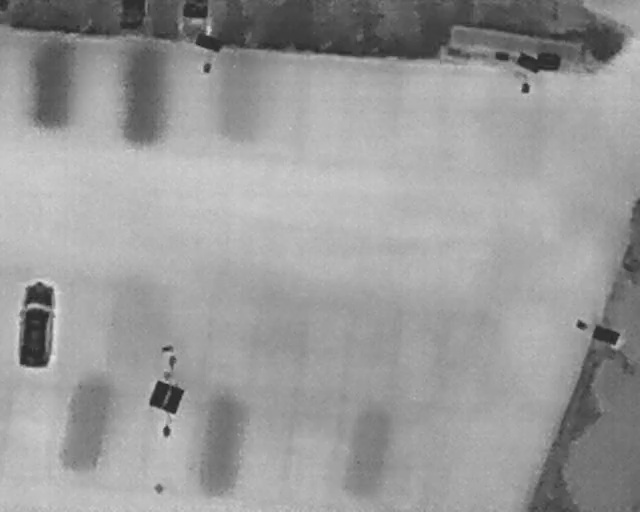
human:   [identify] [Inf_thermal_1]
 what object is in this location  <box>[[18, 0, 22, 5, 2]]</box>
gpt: <ref>1 medium car at the top left</ref>